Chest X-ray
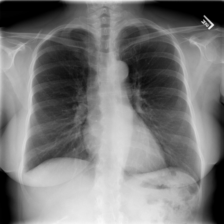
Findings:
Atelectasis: negative
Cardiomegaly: negative
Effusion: negative
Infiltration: negative
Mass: negative
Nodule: negative
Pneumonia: negative
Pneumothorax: negative
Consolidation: negative
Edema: negative
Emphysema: negative
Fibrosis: negative
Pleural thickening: negative
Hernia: negative